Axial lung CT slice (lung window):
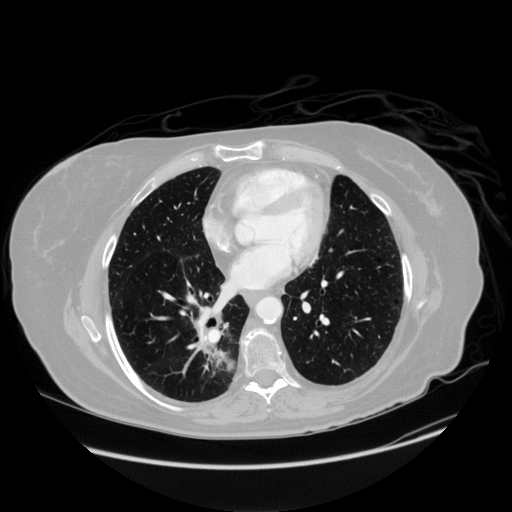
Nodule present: no